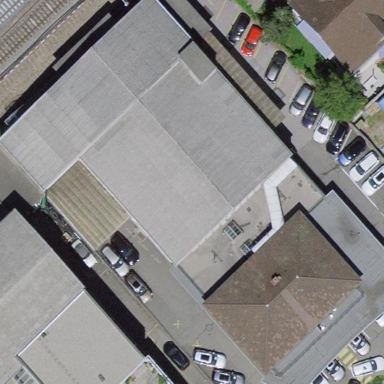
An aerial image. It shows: Retail building.